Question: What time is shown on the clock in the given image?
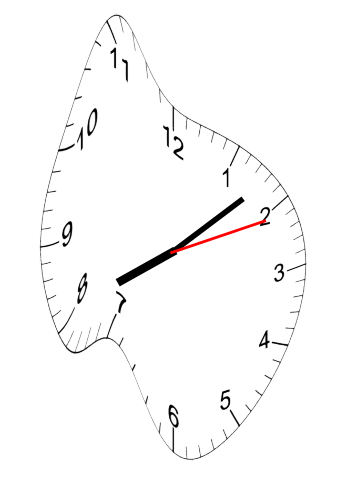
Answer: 08:08:11